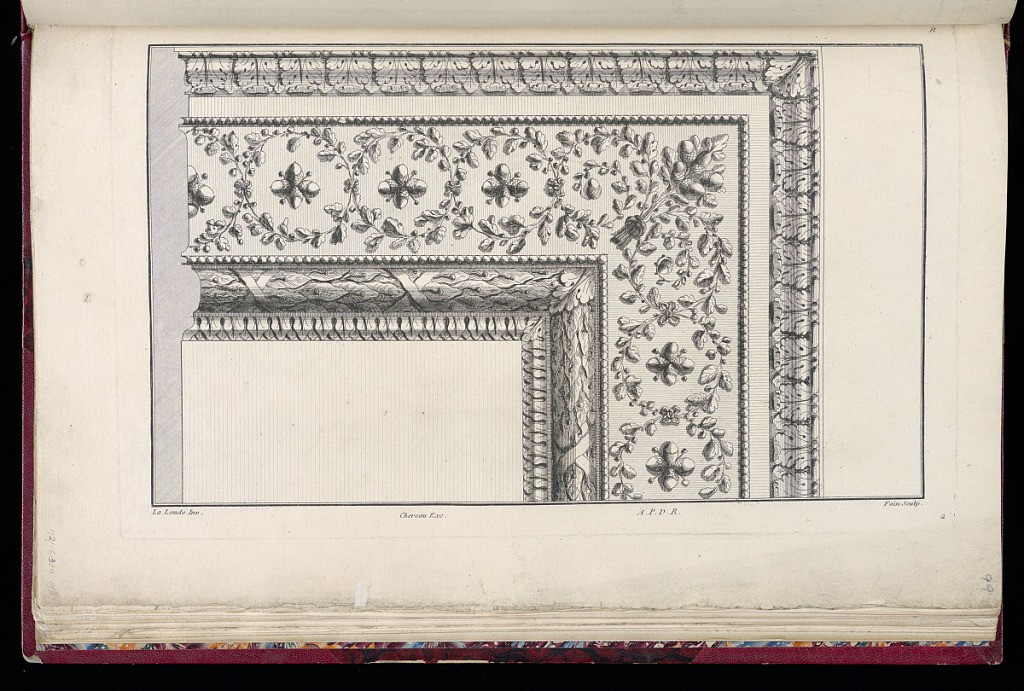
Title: Frame or Cornice Design
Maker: Richard de Lalonde, French, active 1780–96
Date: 1785-1788
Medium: Etching on off-white laid paper
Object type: Print
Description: Frame or cornice design with, from sight edge to back edge, leaf lamb tongue, striation, bound legs, striation, bead course, wide band of leaf branch guilloche with acorn rosettes, bead course, acanthus leaves. The plate is signed and numbered.